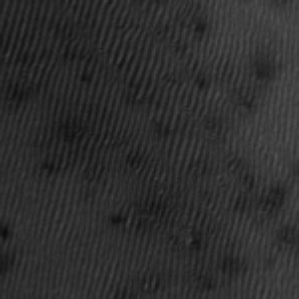
Label: frost